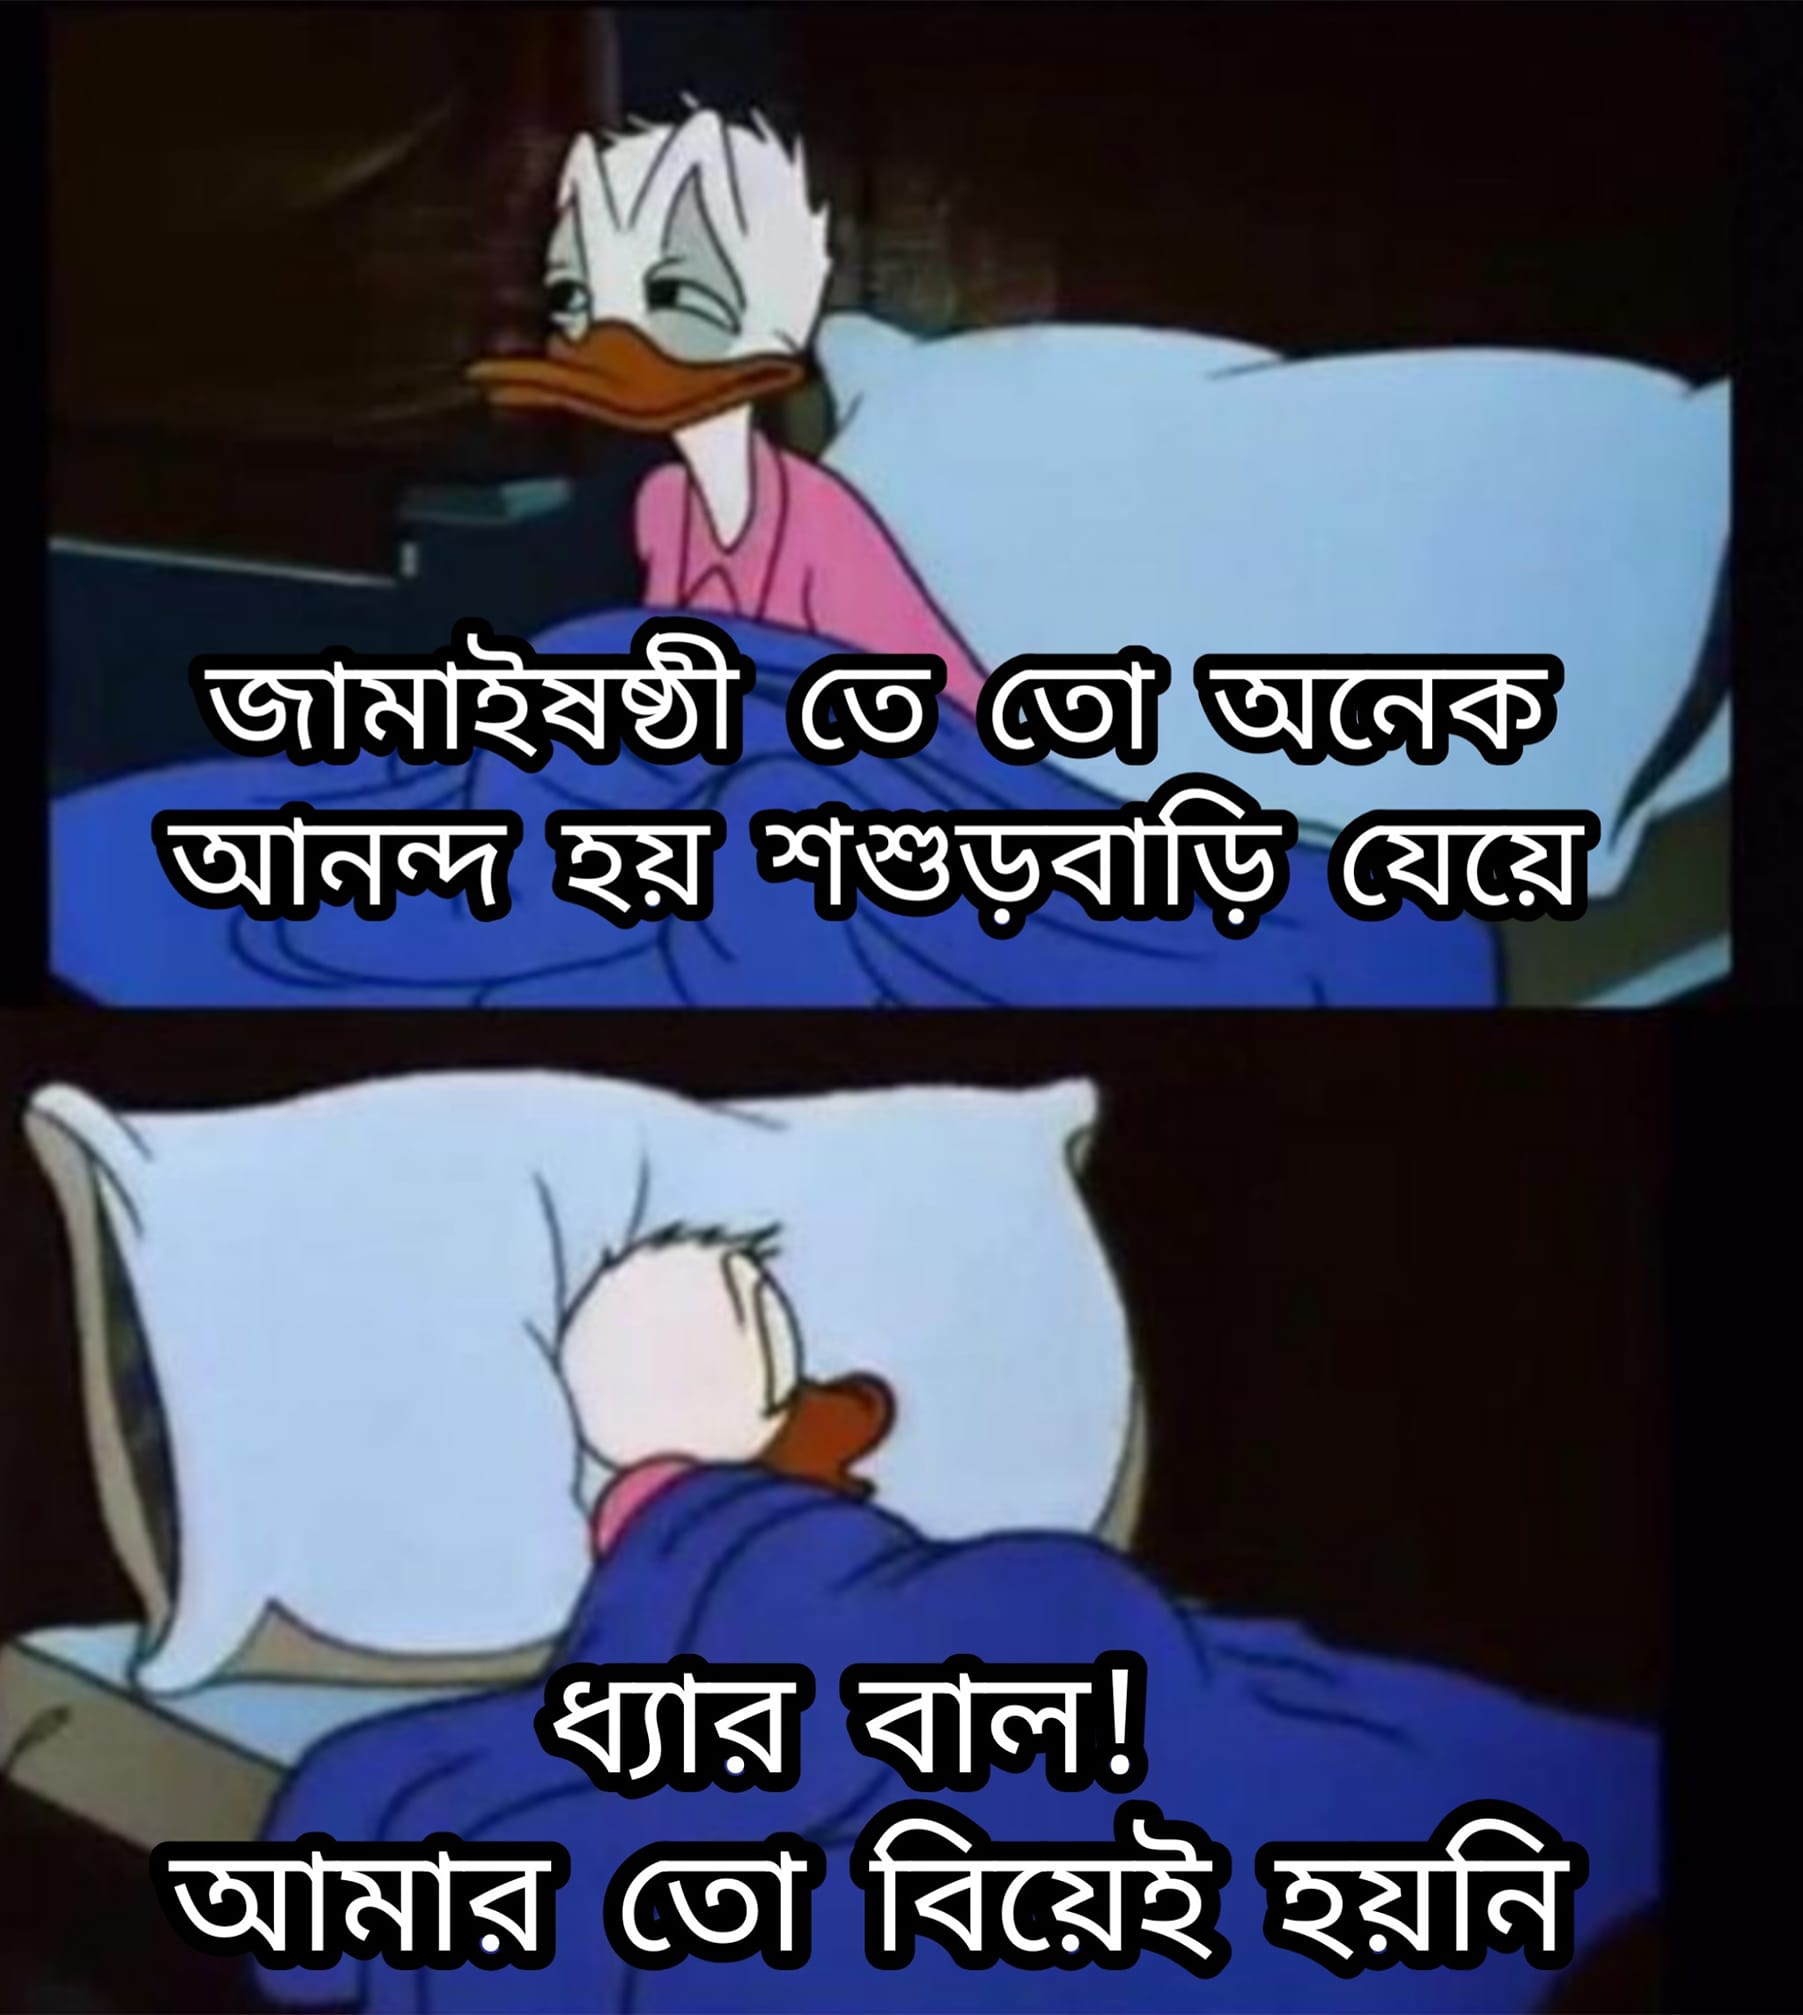
Caption: জামাইষষ্ঠী তে তো অনেক আনন্দ হয় শশুড়বাড়ি যেয়ে    ধ্যার বাল !     আমার তো বিয়েই হয়নি
Label: non-hate